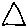
Label: triangle